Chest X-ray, PA view. Patient: 33 years old, sex M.
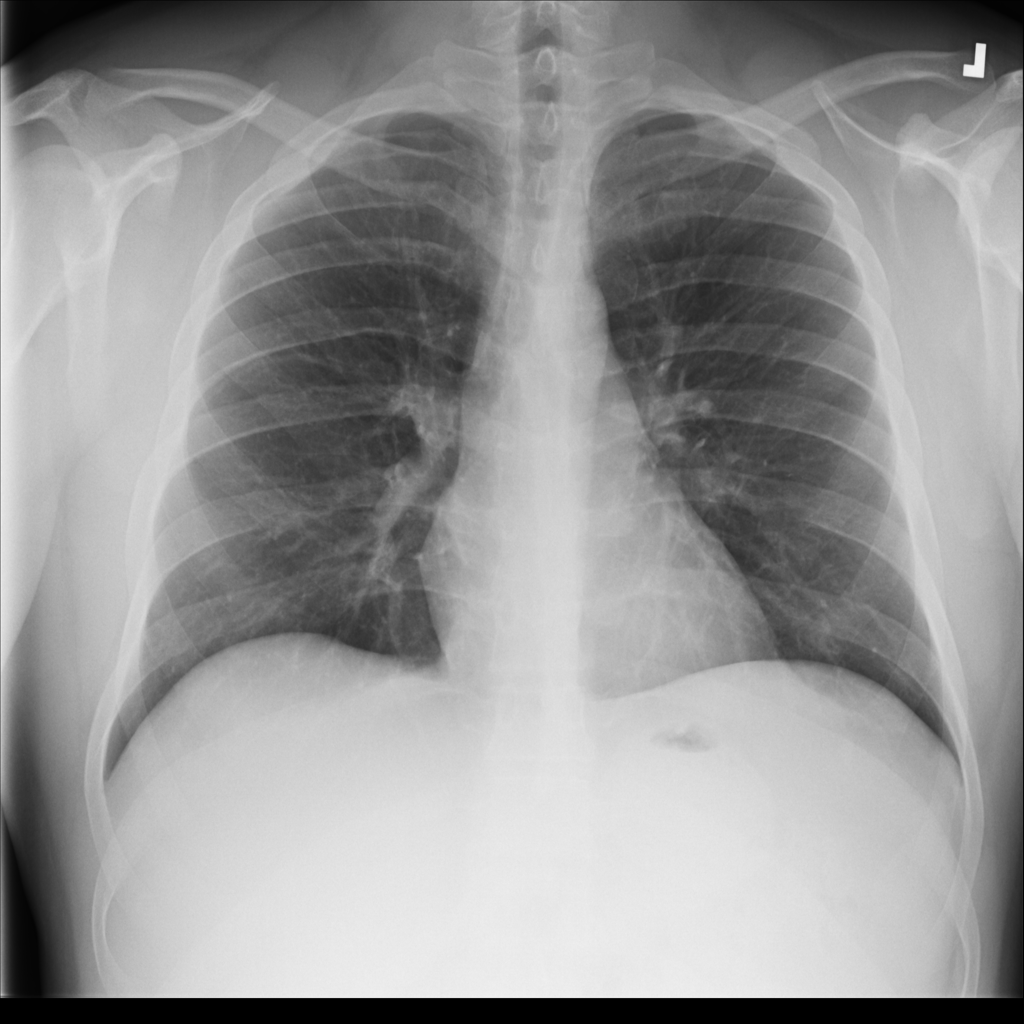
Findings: No Finding